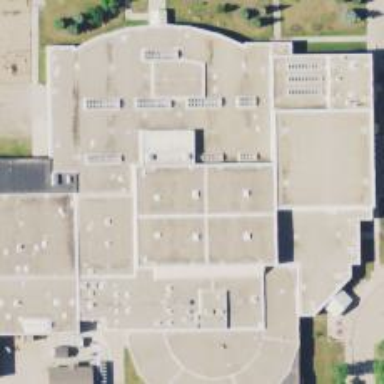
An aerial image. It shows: School.